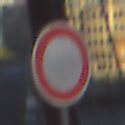
Verkehrszeichen: VerbotFahrzeugeAllerArt
Umgebung: Outdoor, Urban
Tageszeit: SunriseSunset
Wetter: Clear
Licht: Natural
Jahreszeit: NotSpecified
Kontrast: MediumContrast